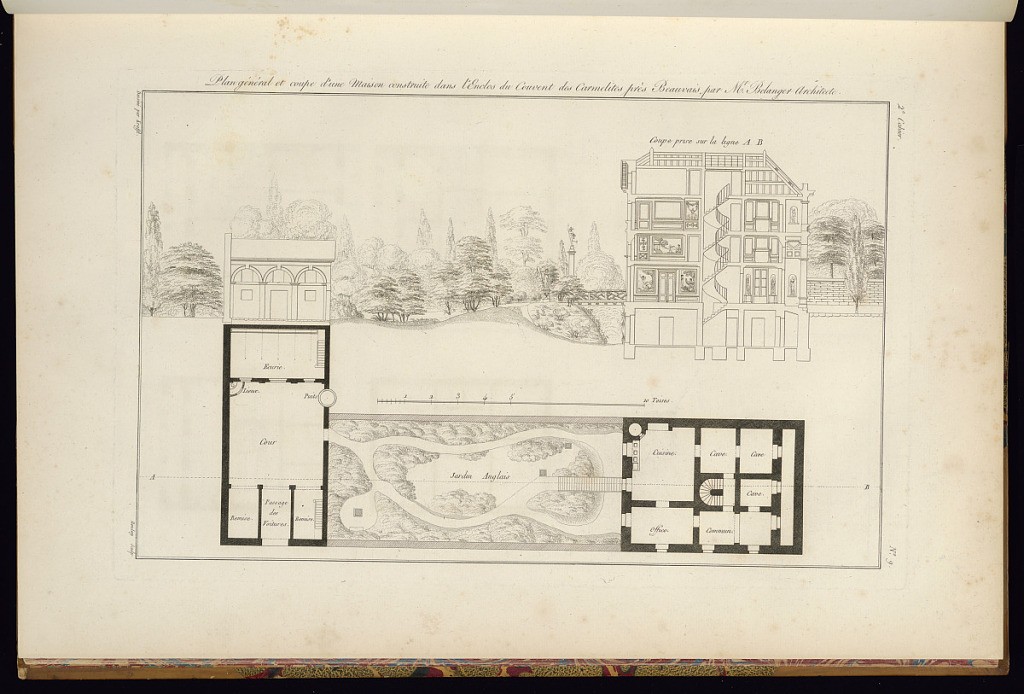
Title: Plan general et coupe d’une Maison construite dans l’Enclos du Couvent des Carmelites près Beauvais par Mr. Belanger Architect
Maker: Jean-Charles Krafft, French, 1764 - 1833
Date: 1812
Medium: Etching and engraving on paper
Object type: Print
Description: An architectural print illustrating an interior section of a house, floor plans and general plan of the grounds. The house features neoclassical motifs, statues in niches, decorative paneling, wall paintings or tapestries. The plate is titled, numbered, and signed.